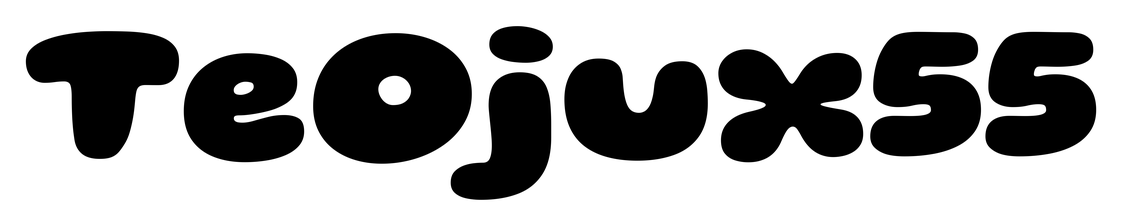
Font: Gluten_Black